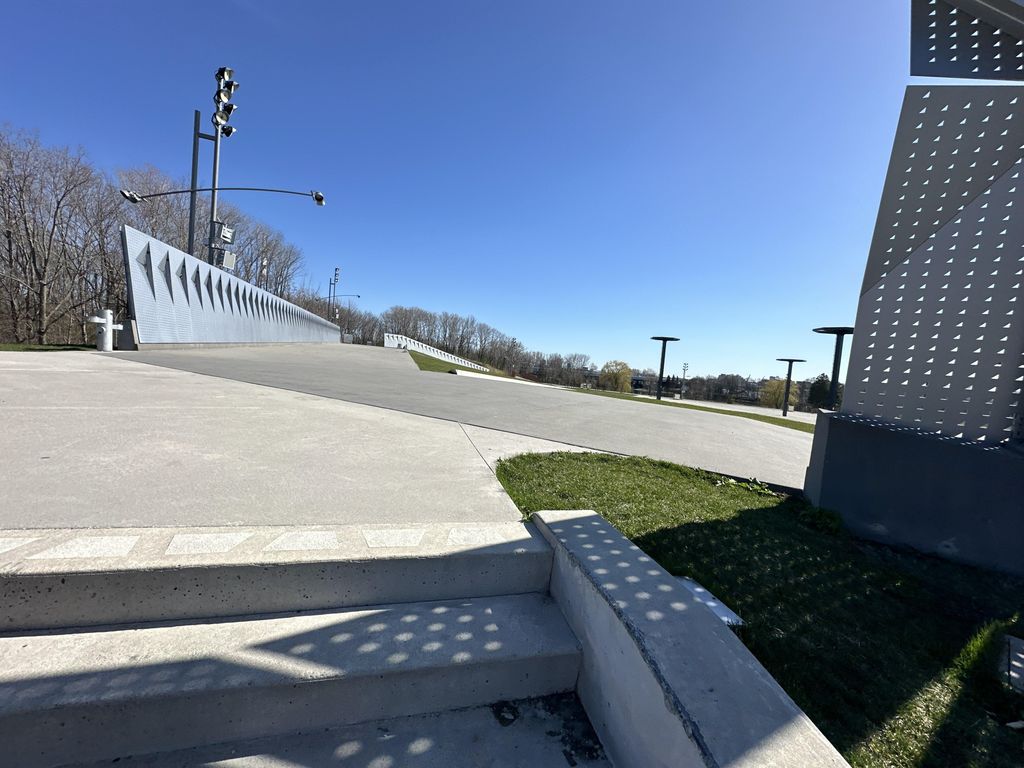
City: montreal